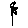
Label: flower